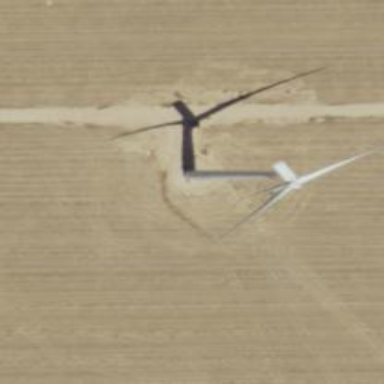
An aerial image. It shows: Wind turbine generator that utilizes wind as its source for generating electricity. It is of the horizontal axis type.